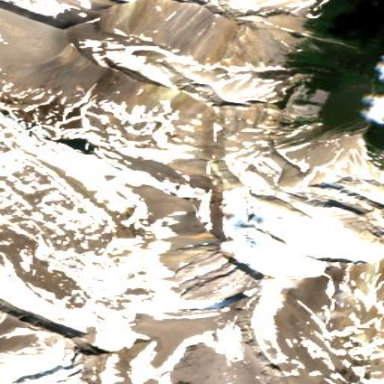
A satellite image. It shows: Stunning view of glacier.